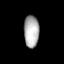
Tissue: lung
Cell type: Myeloid cells
Senescence score: 0.565
Nuclear area (px): 475
Mean DAPI intensity: 175.381